Question: How do I get my sphereGUI.cs to use MyMath.cs?
Here is the line of code written on the sphereGUI.cs form 'if (TriMath.IsNumeric(textBox1.Text) == true)'
Here is the error message: Error The name 'TriMath' does not exist in the current context C:\Workspace\Cisc-2330-Labs\Lab6\Lab6\sphereGUI.cs 24 11 Lab6

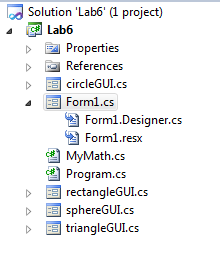
Answer: Hey just check out this statement,
'''
if (TriMath.IsNumeric(textBox1.Text) == true
'''
Your class Name is 'MyMath' according to snap and you are using 'TriMath'?
1. Make sure the namespace is correct
2. Make Sure that the references required is added in the header section (like using...)